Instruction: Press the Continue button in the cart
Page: cart
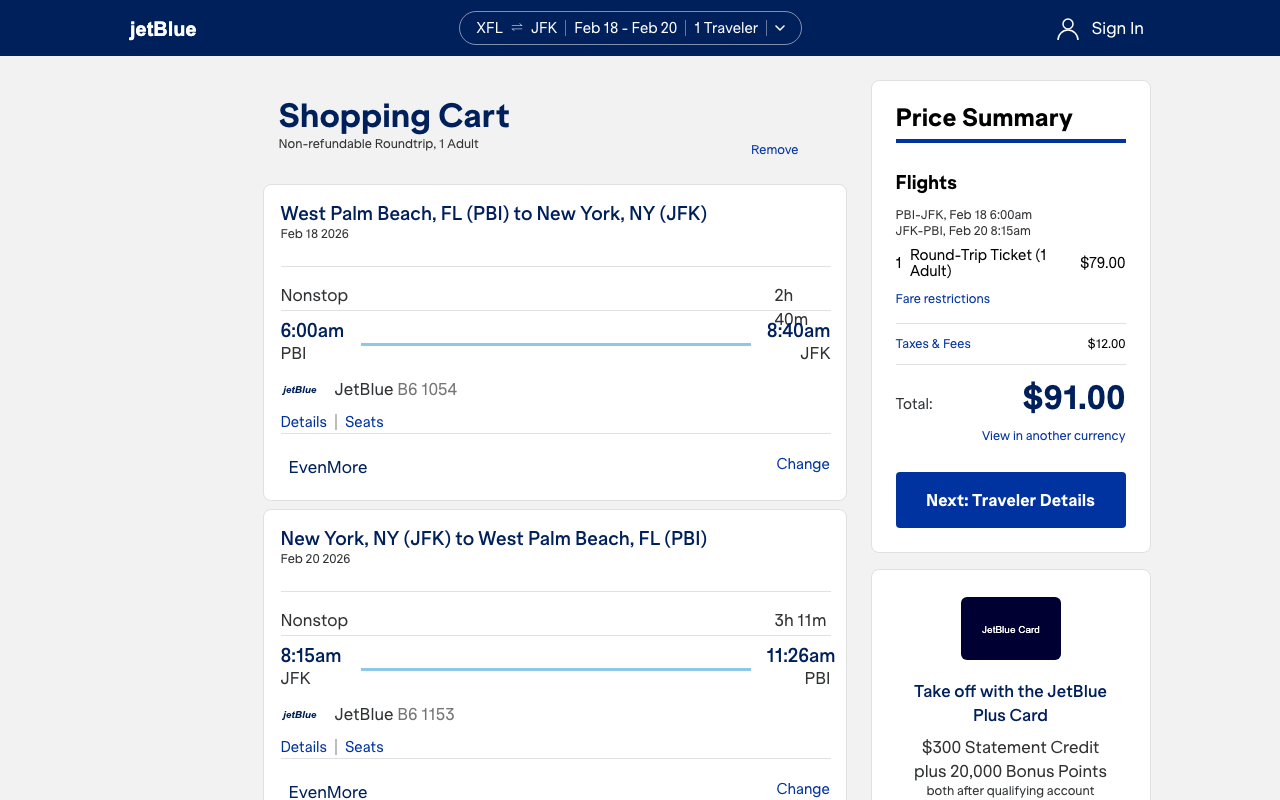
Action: click